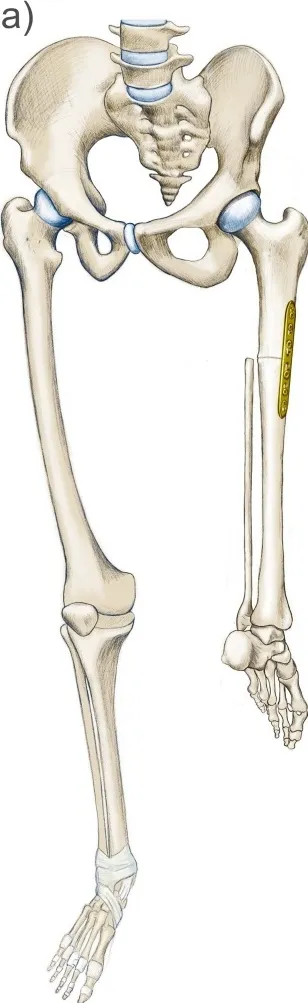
Schematic drawing of the preexisting Borggreve-Van Nes rotationplasty ,the hemipelvectomy PI-II.
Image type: radiology (ct)